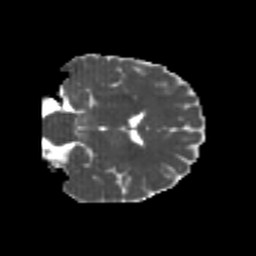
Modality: MD
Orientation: coronal
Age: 26
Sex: male
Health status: healthy
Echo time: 0.074 s